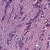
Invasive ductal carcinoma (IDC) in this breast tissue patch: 1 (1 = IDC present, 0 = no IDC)